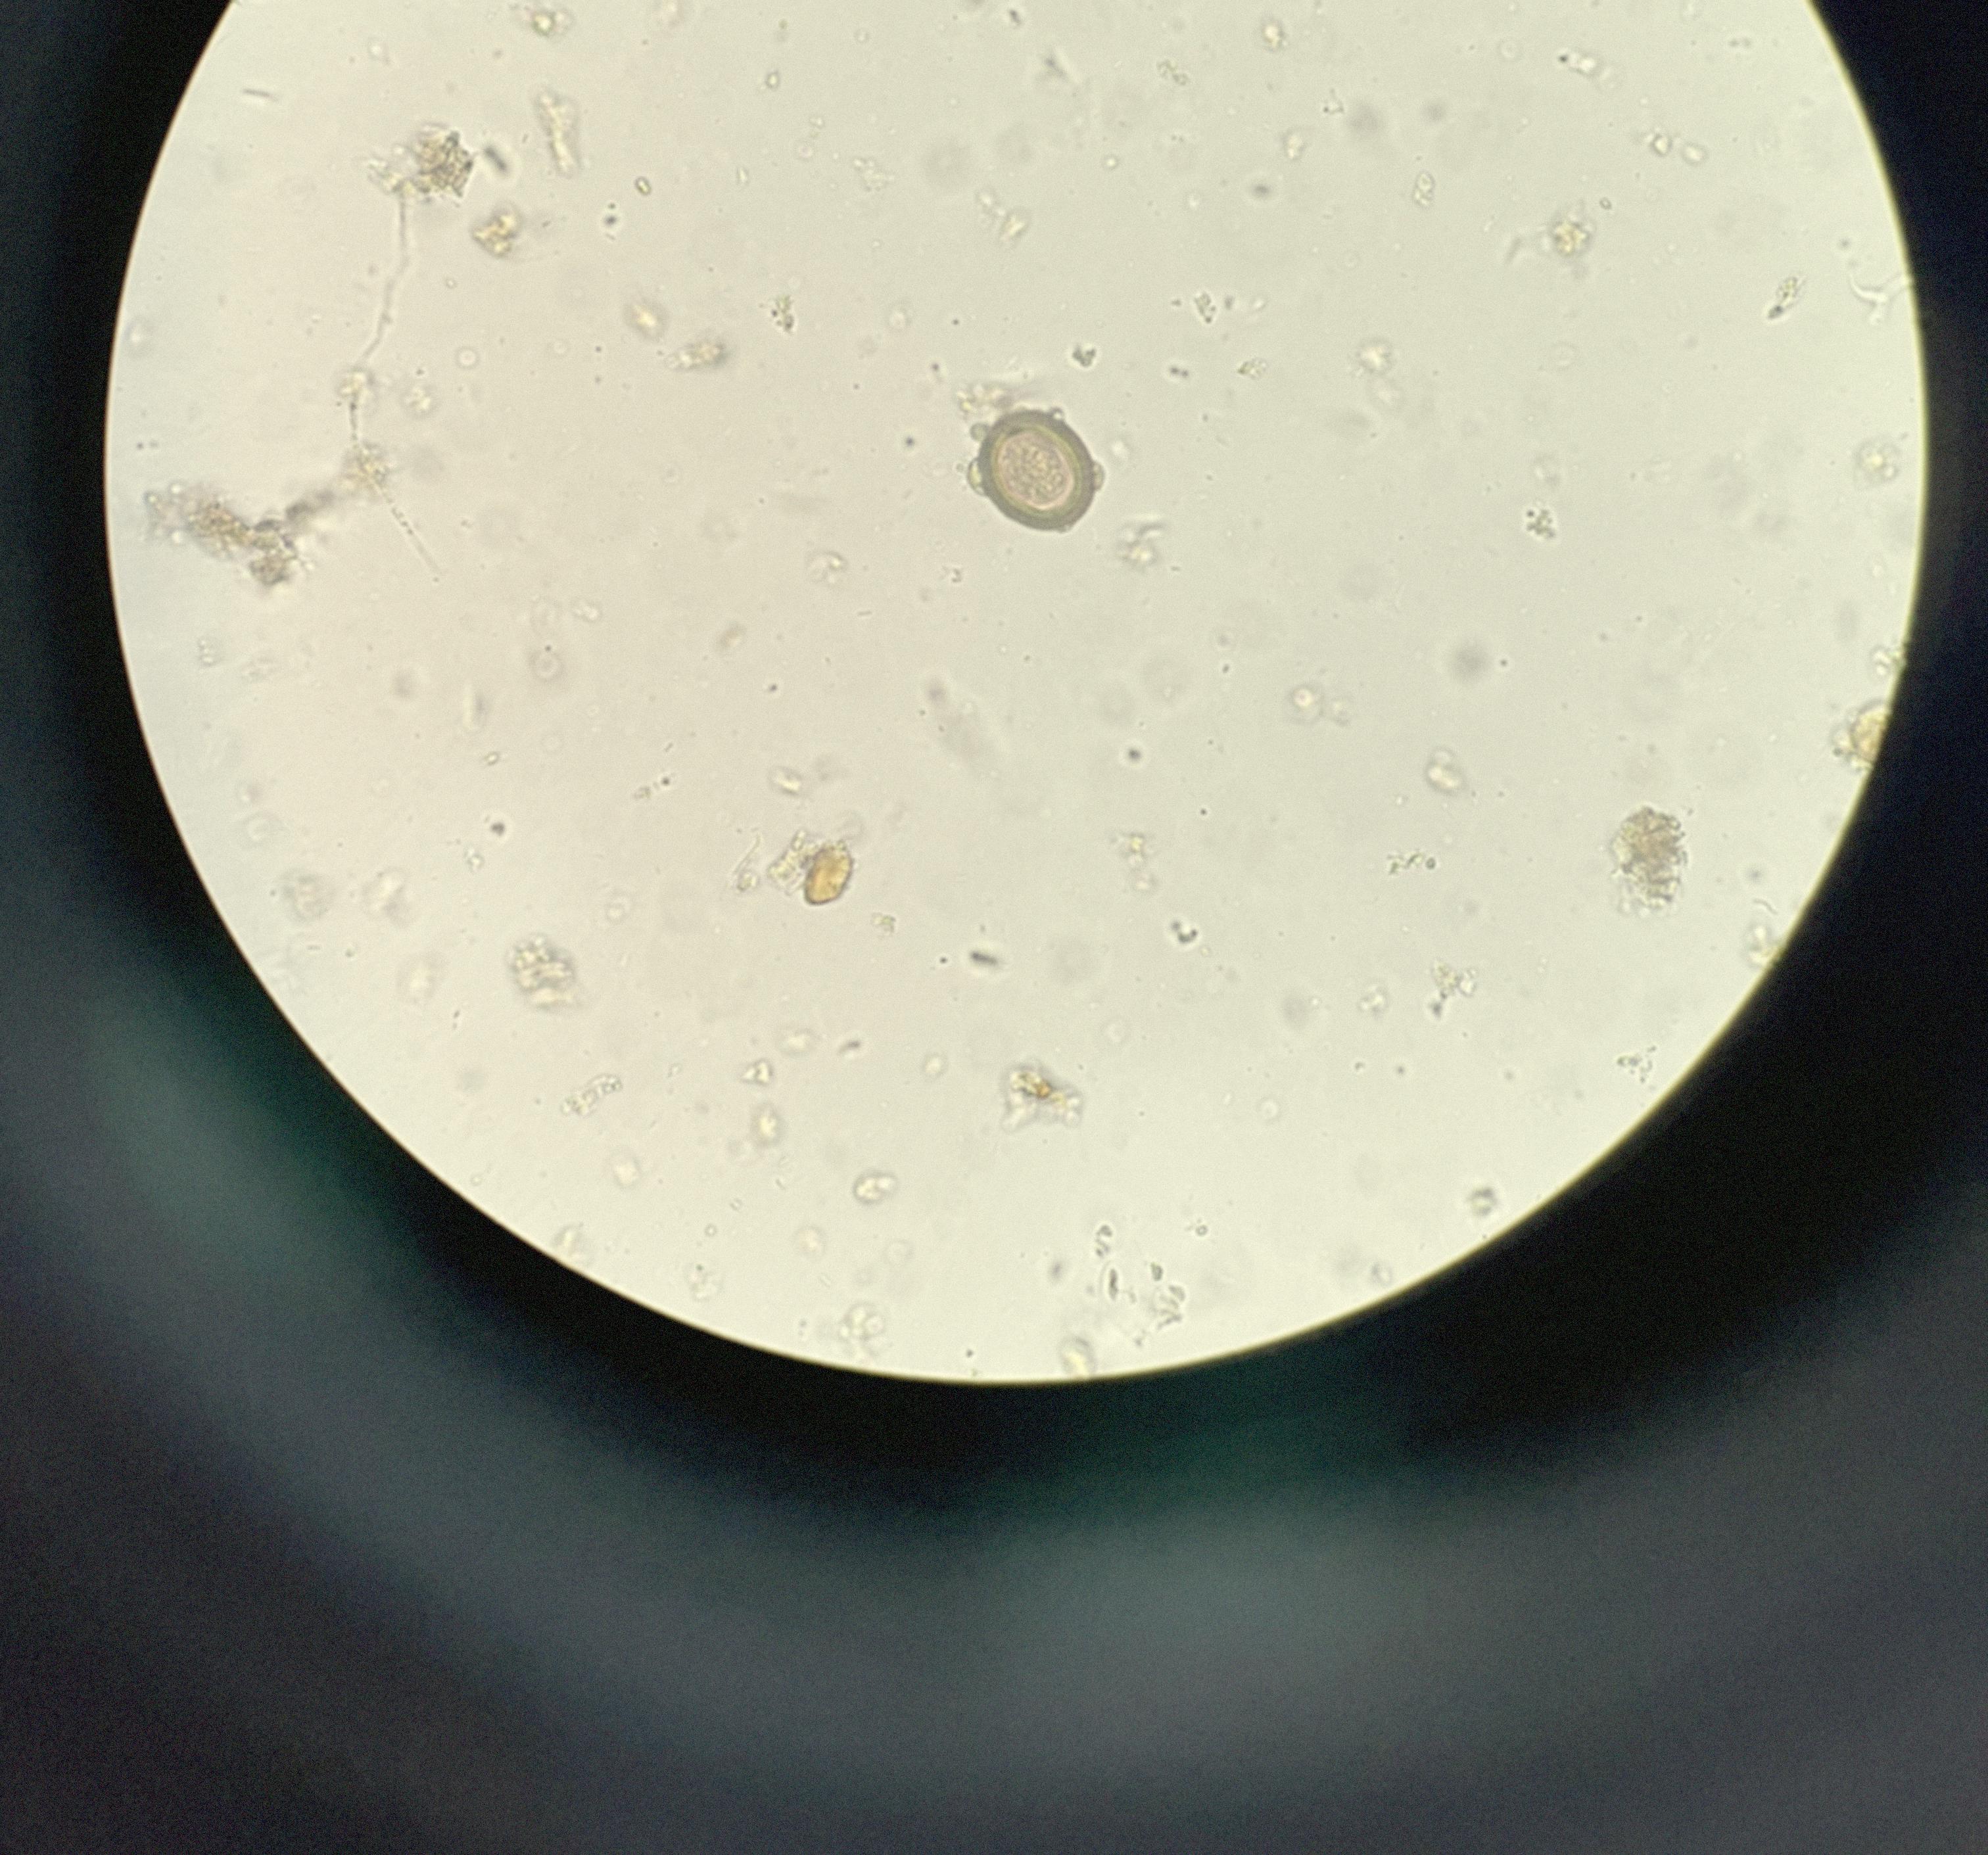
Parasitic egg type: Taenia spp. egg